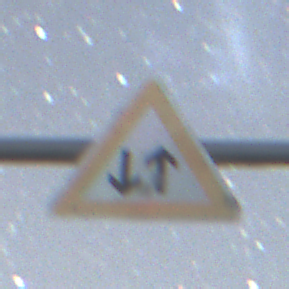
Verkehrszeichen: Gegenverkehr
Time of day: Night
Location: Outdoor (Nature)
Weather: Clear
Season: NotSpecified
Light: Natural